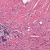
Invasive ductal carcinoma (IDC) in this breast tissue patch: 0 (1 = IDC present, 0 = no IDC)